Field crop: tomato
Growth stage: 1
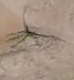
Species: cyperus